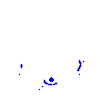
Particle: pion